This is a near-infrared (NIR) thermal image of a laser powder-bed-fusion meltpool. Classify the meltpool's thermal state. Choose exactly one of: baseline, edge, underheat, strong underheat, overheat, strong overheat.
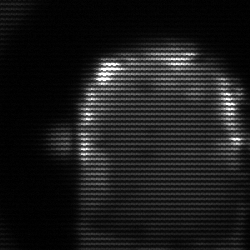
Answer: baseline